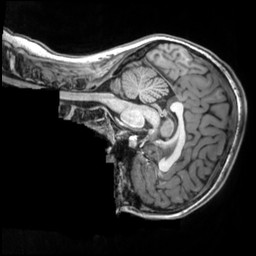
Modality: T1w
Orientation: sagittal